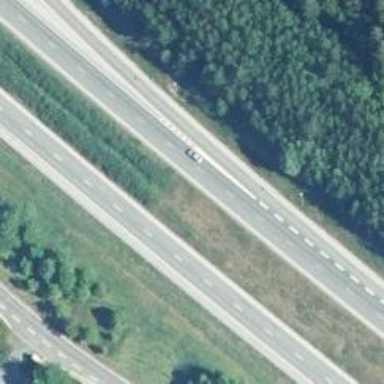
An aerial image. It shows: Motorway junction.